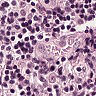
Metastatic tissue present: no